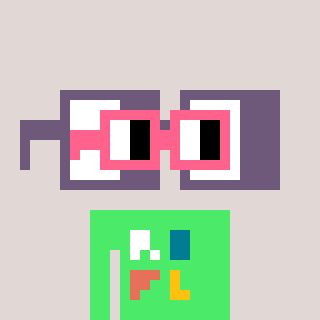
a pixel art character with square pink glasses, a glasses-shaped head and a teal-colored body on a warm background